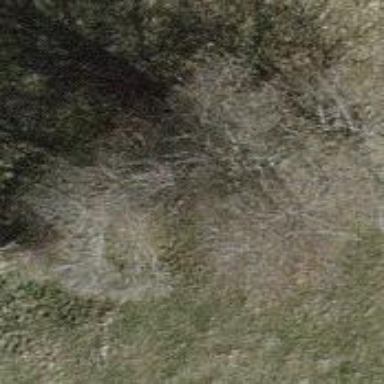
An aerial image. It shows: Beautiful tree in nature.